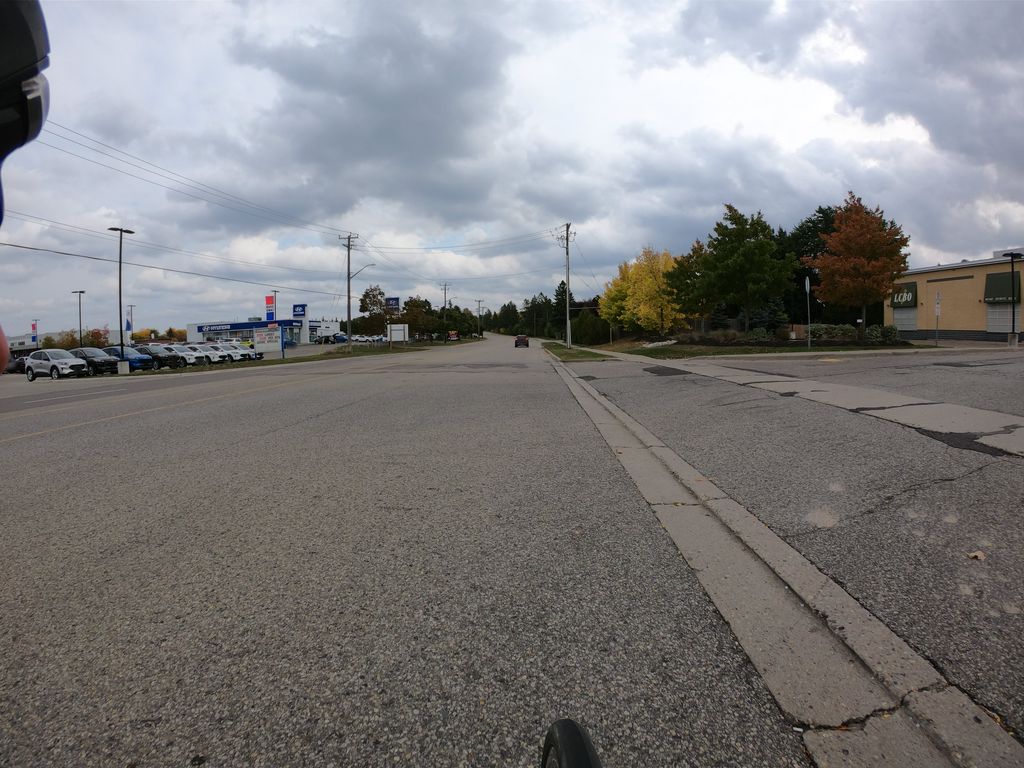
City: kitchener-waterloo